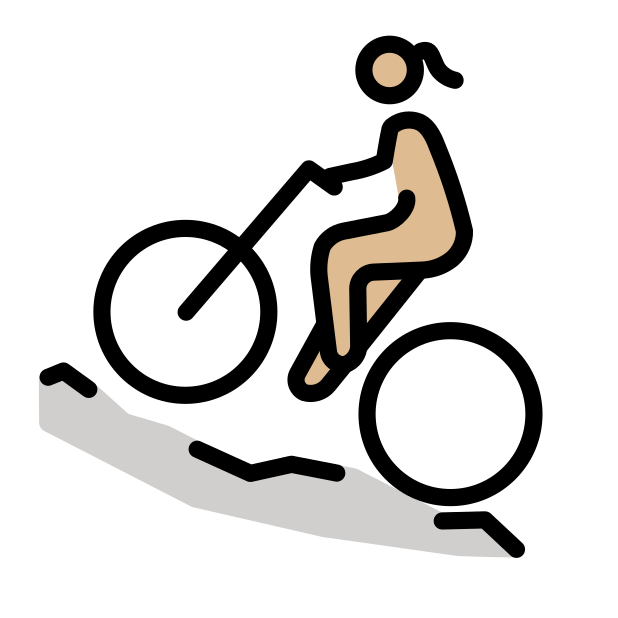
woman mountain biking: medium-light skin tone